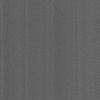
Label: dusty